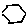
Label: hexagon